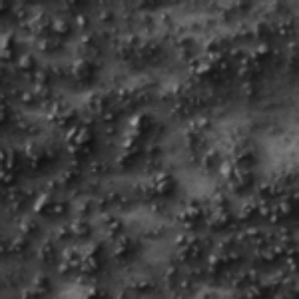
Label: frost